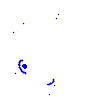
Particle: electron